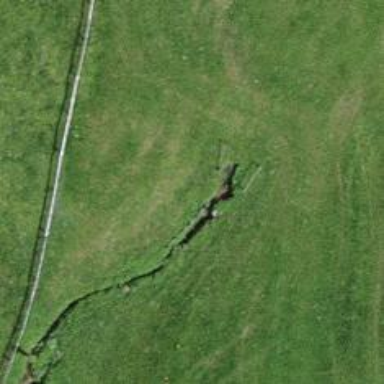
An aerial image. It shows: Culvert tunnel.